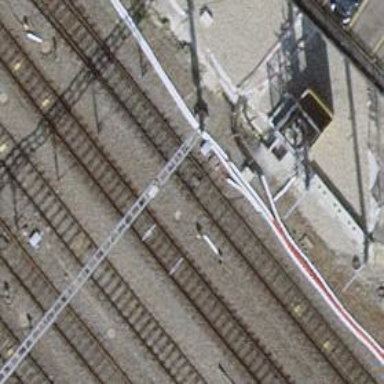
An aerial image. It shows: Railway switch.